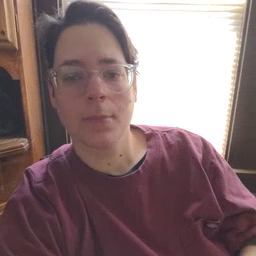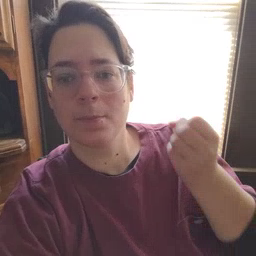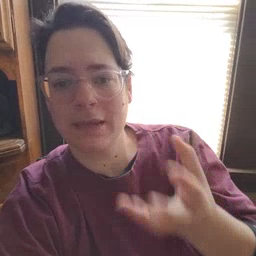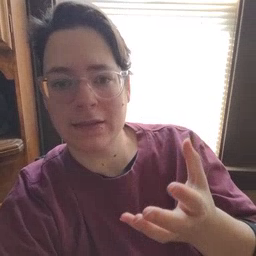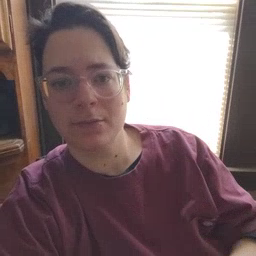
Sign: many